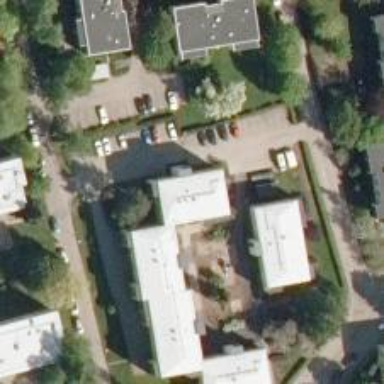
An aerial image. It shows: Hipped roof apartment building.